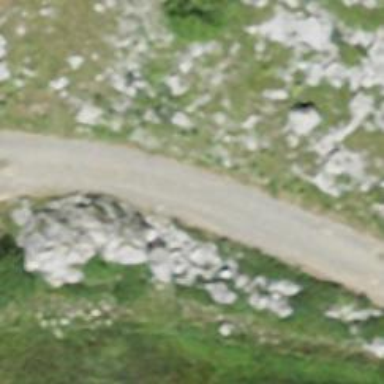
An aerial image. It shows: Downhill gravel track with grade1 quality.